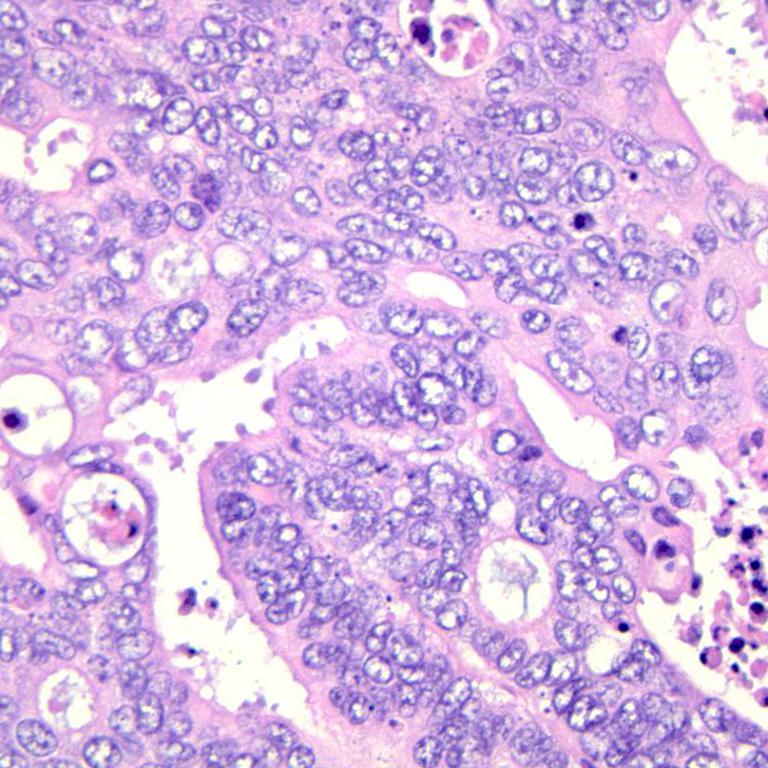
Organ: colon
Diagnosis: adenocarcinomas